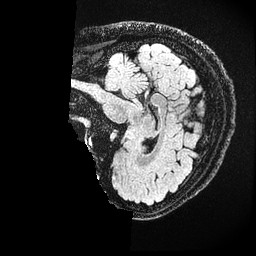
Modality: FLAIR
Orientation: sagittal
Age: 27
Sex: female
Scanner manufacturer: ge
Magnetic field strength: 3 T
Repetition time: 4.802 s
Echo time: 0.1157 s